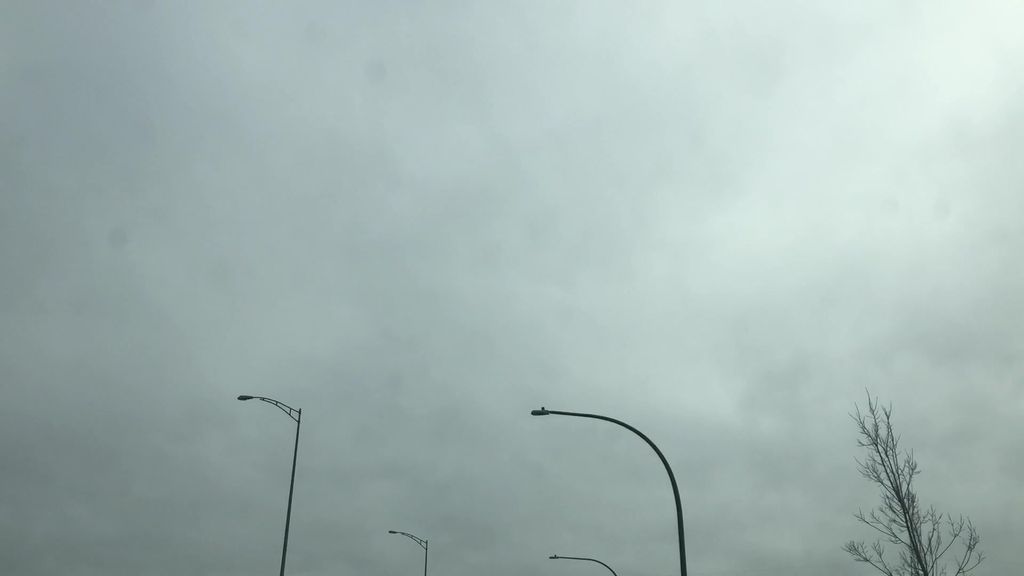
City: montreal